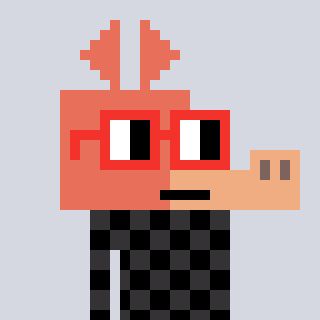
a pixel art character with square red glasses, a aardvark-shaped head and a grayscale-colored body on a cool background